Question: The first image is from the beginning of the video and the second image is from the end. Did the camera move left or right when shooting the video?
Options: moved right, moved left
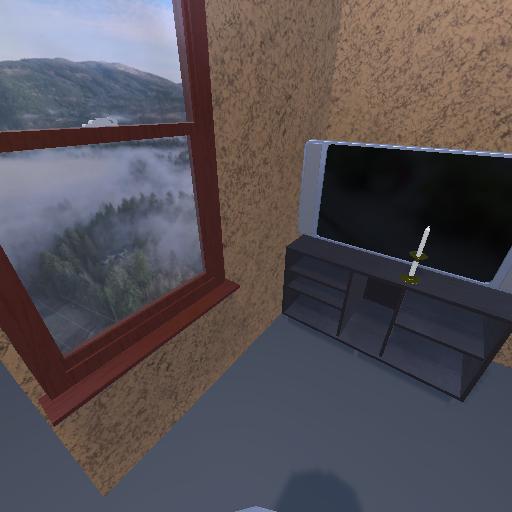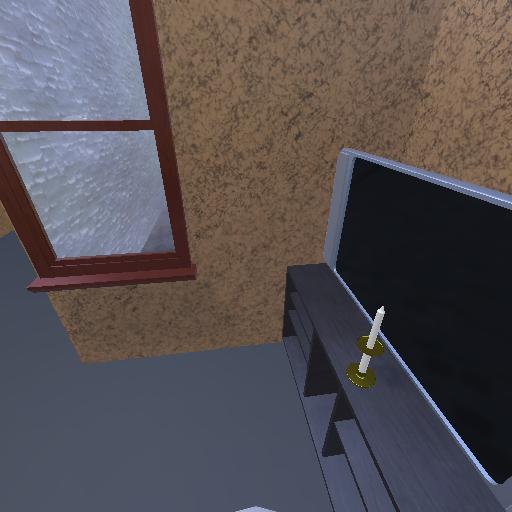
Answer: moved right